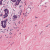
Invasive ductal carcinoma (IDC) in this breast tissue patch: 0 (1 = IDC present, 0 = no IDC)